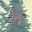
Label: 4